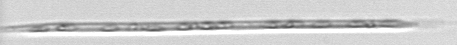
Label: Rhizosolenia